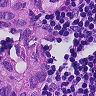
Metastatic tissue present: yes